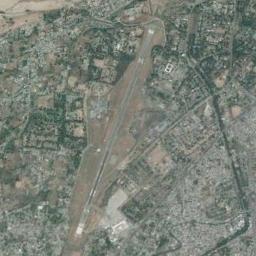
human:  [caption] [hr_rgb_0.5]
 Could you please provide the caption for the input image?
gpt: The lawn is divided into various shapes by the airstrip .

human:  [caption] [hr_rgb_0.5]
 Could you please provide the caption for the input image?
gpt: A complex airport in a cluster of urban residents .

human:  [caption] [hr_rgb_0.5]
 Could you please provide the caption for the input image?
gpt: An airport with a runway on the lawn and dense residential areas around the airport .

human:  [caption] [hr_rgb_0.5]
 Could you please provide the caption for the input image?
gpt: There is an airport surrounded by many houses and fields .

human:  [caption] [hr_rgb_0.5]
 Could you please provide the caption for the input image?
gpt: The airfield is very spacious .